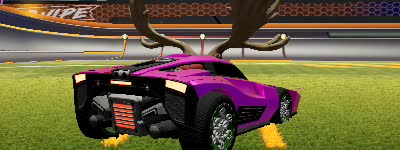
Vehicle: breakout